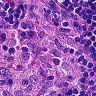
Metastatic tissue present: no